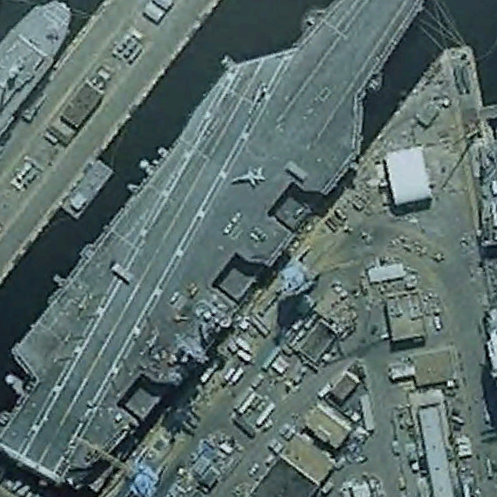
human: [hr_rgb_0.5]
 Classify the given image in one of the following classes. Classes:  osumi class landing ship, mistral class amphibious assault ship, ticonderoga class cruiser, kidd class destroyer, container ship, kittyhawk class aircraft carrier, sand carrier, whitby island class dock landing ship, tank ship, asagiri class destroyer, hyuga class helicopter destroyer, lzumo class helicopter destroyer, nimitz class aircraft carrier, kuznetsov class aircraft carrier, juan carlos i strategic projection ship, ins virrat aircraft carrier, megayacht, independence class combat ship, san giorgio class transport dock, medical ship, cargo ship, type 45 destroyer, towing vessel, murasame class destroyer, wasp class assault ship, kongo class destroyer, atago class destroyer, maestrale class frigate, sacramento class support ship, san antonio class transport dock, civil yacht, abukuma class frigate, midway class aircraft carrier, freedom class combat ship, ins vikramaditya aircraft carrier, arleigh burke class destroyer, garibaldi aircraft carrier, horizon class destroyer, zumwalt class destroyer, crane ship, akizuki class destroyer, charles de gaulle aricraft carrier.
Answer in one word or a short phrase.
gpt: Nimitz class aircraft carrier